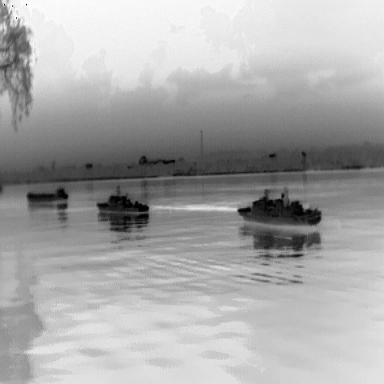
There are two warships in the infrared image.